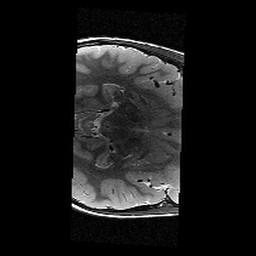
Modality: T2w
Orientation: axial
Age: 11
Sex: male
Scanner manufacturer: siemens
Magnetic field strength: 3 T
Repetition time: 9.23 s
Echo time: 0.067 s